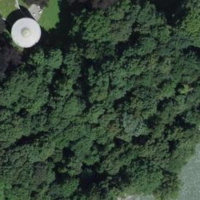
EUNIS habitat code: 53
Species observed at this site:
Allium ursinum
Cygnus olor
Fulica atra
Leucojum vernum
Mergus merganser